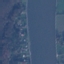
Land use / land cover class: River